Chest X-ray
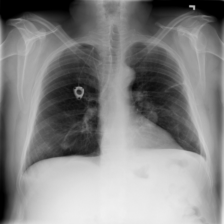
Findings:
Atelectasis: negative
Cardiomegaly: negative
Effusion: negative
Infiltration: negative
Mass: negative
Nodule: positive
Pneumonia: negative
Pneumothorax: negative
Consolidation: negative
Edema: negative
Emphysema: negative
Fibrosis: negative
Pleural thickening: negative
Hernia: negative